Field crop: maize
Growth stage: 2
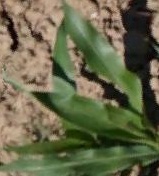
Species: maize